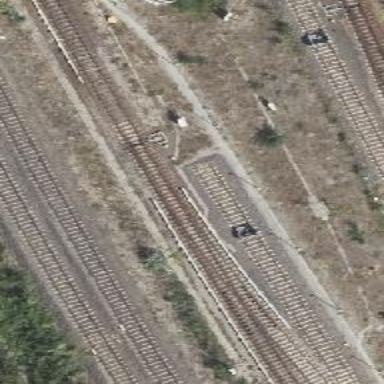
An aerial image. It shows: Yard serving electrified light rail.